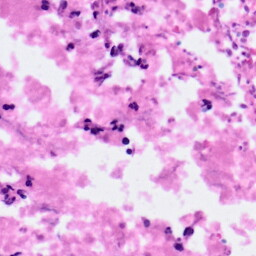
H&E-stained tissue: Pancreatic